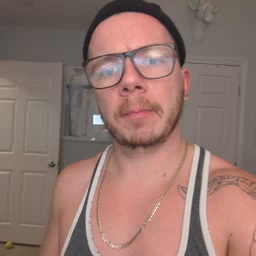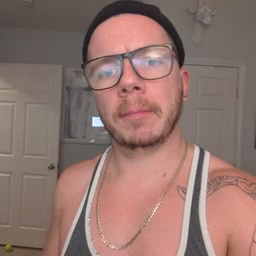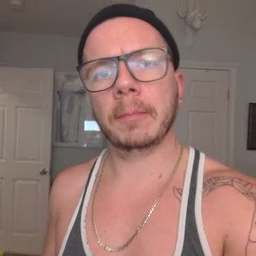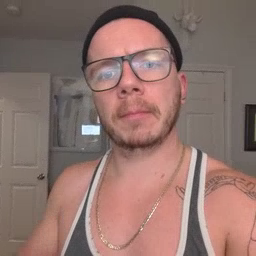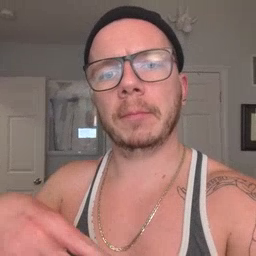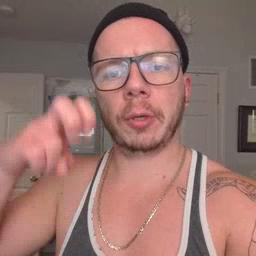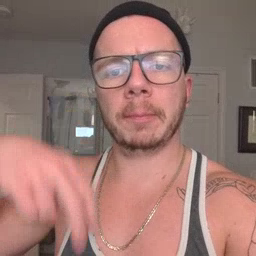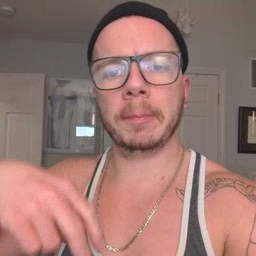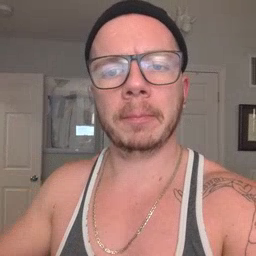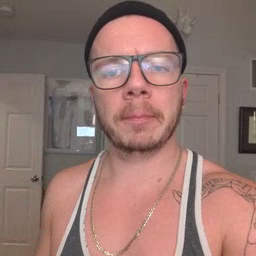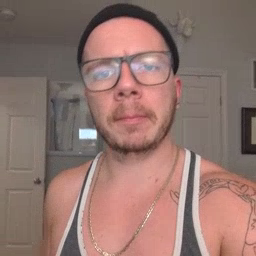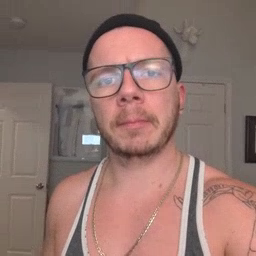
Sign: jump